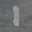
Label: 1